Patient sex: M
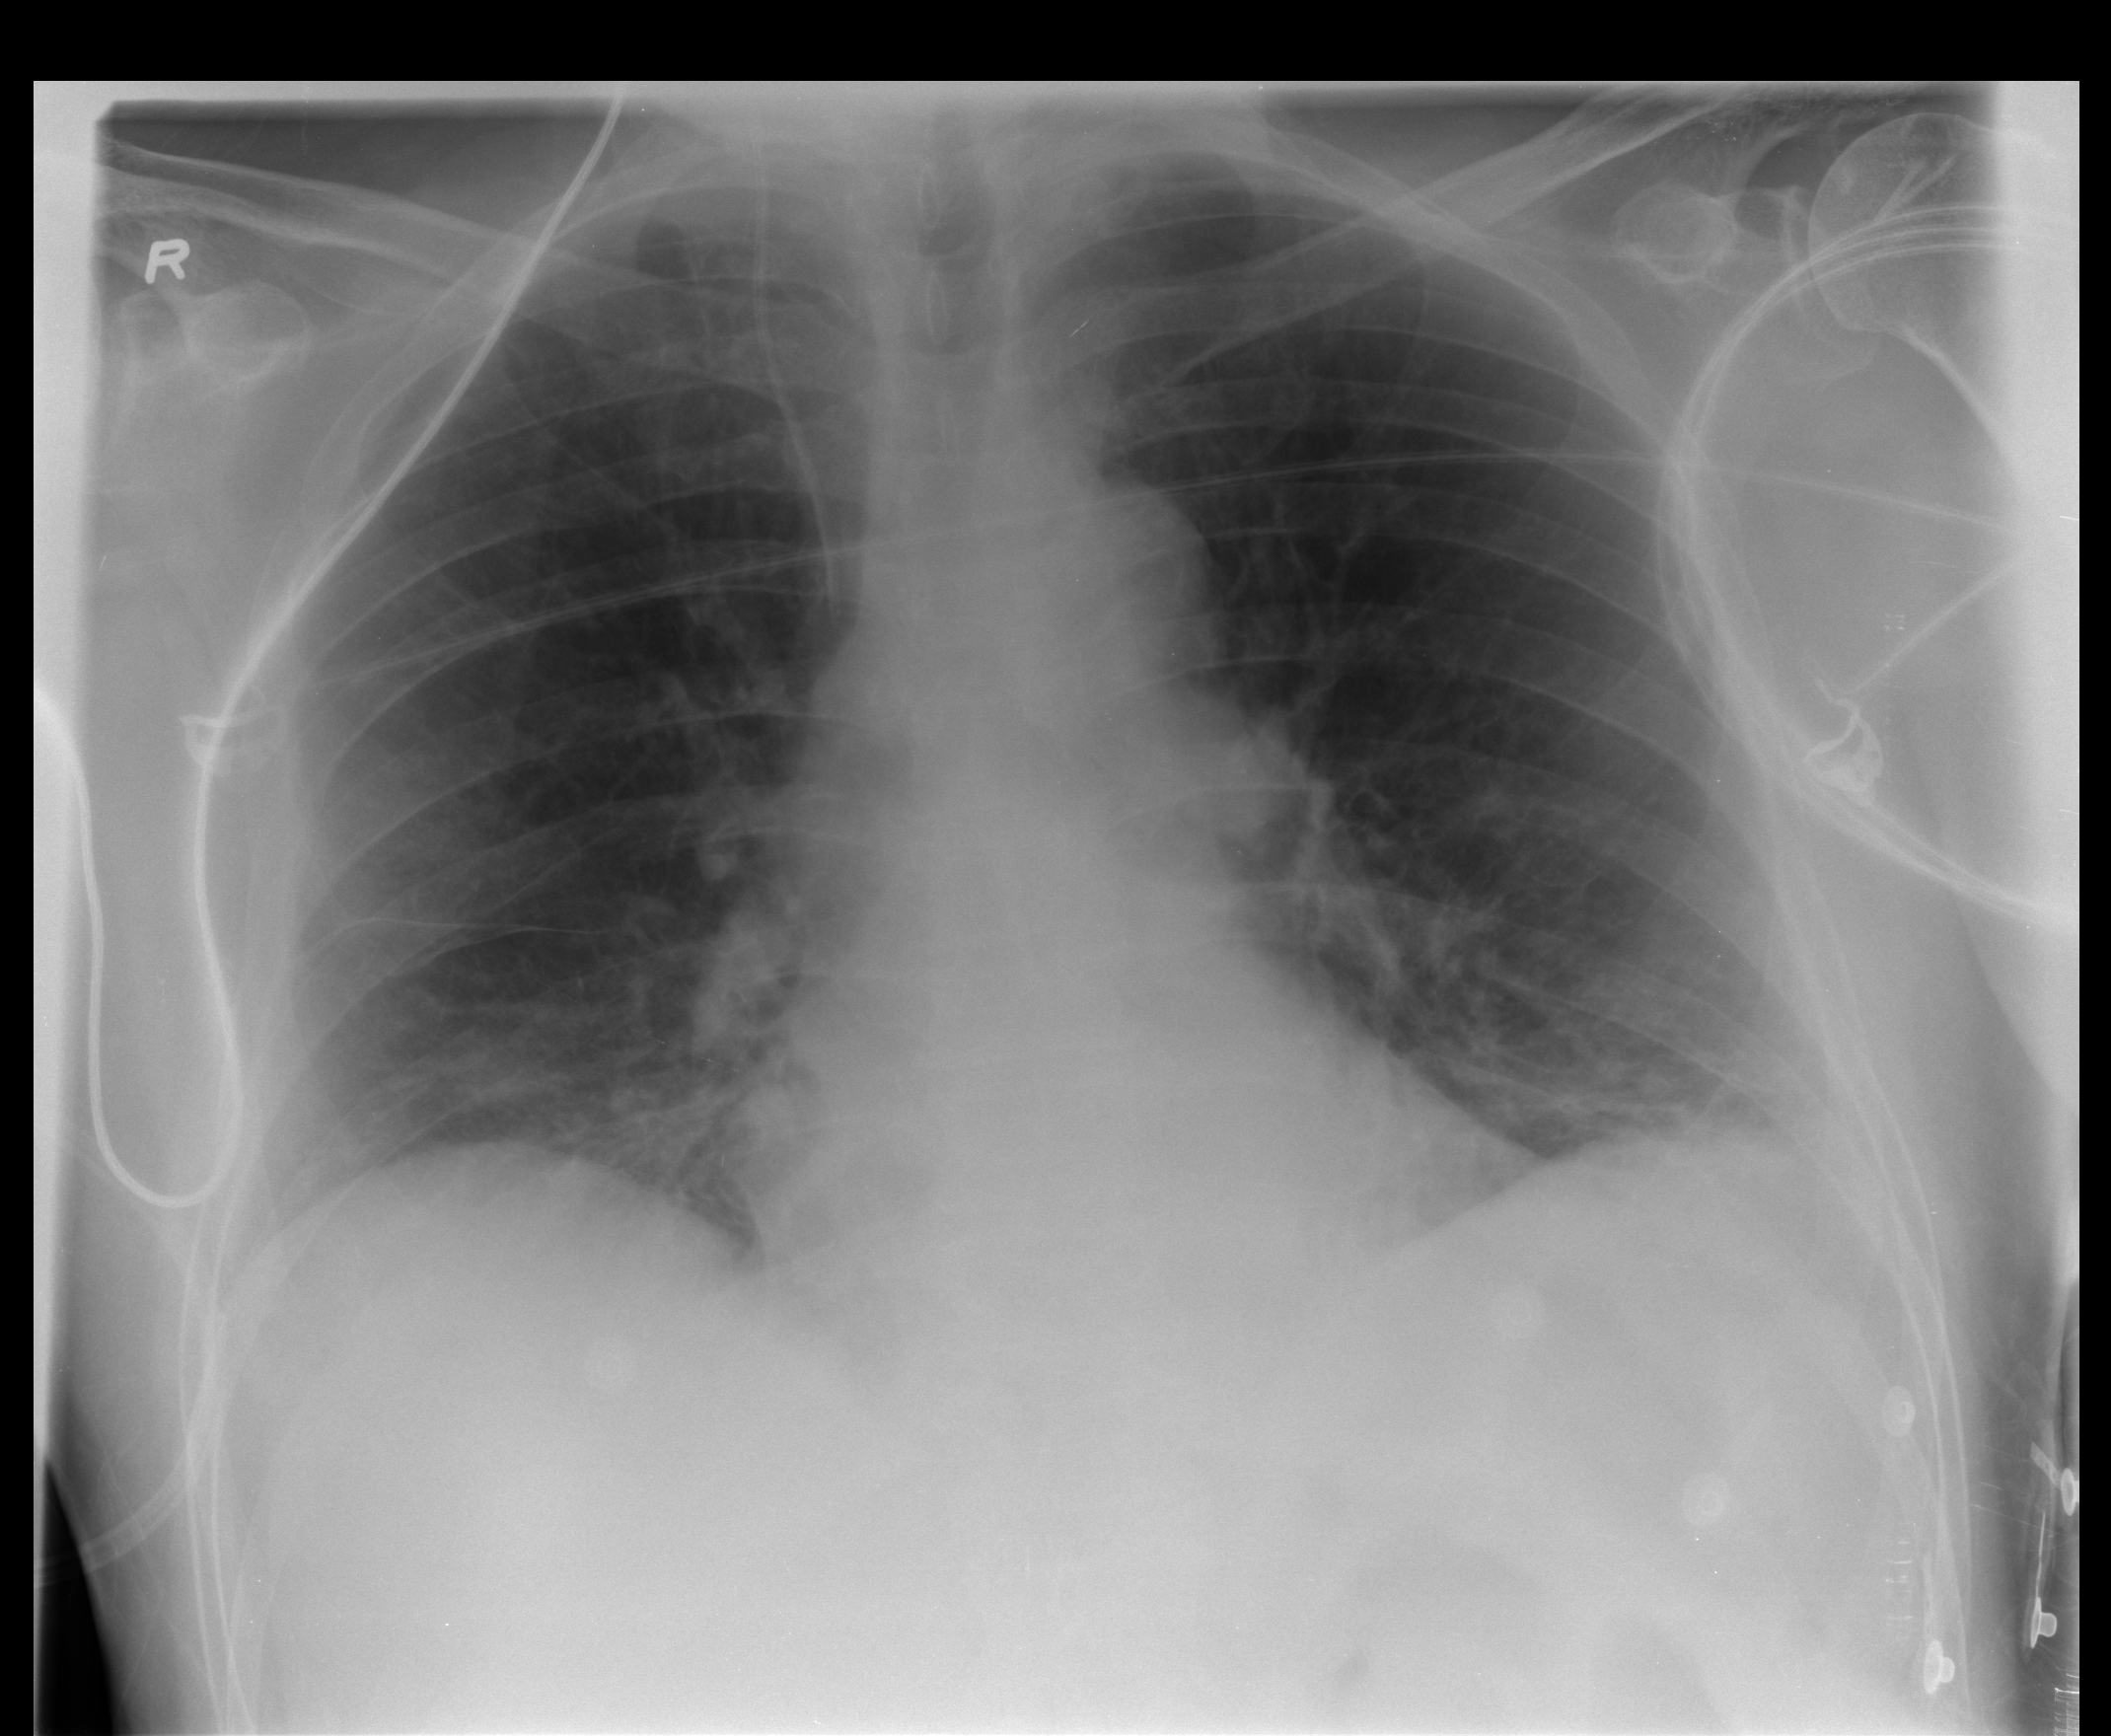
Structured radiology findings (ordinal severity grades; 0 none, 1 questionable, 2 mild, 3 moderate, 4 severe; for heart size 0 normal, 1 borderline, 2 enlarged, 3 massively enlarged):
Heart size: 0
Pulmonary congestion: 1
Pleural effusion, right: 0
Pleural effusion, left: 0
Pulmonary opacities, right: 0
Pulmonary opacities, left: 0
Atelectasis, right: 2
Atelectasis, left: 2